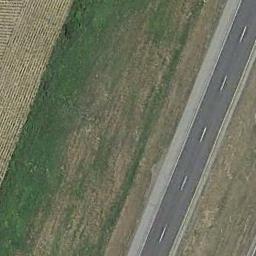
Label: freeway